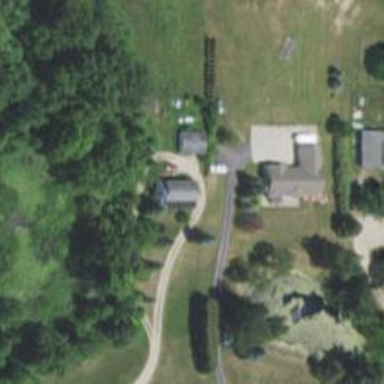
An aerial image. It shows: Driveway.